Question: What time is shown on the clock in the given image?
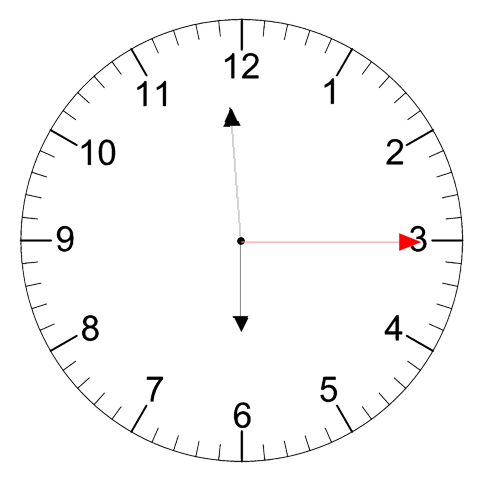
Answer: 05:59:15